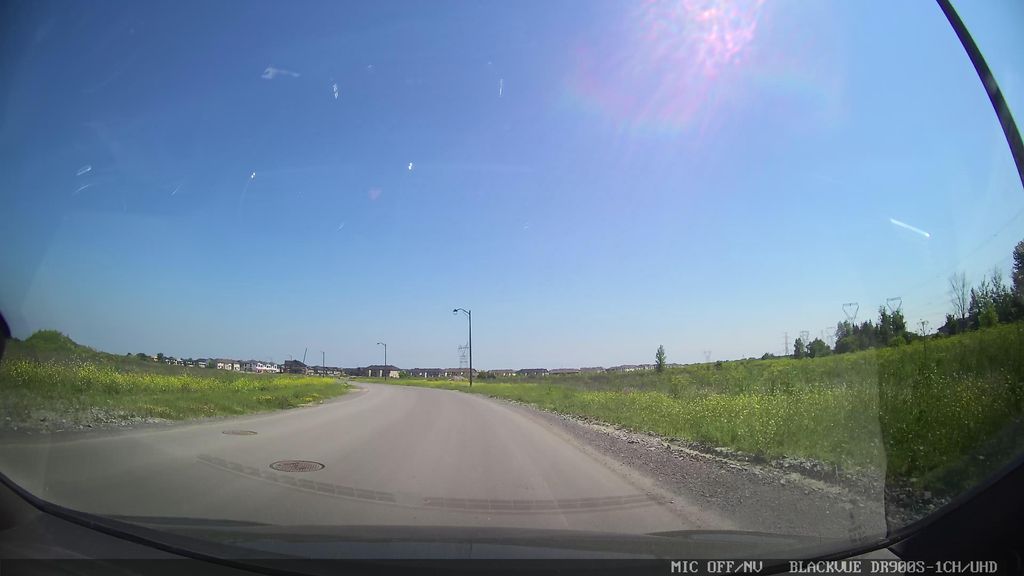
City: ottawa-gatineau